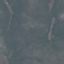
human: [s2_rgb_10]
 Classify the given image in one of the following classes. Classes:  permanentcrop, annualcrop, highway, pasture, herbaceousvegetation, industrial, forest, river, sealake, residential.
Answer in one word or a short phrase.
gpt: HerbaceousVegetation